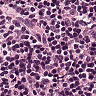
Metastatic tissue present: no